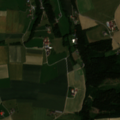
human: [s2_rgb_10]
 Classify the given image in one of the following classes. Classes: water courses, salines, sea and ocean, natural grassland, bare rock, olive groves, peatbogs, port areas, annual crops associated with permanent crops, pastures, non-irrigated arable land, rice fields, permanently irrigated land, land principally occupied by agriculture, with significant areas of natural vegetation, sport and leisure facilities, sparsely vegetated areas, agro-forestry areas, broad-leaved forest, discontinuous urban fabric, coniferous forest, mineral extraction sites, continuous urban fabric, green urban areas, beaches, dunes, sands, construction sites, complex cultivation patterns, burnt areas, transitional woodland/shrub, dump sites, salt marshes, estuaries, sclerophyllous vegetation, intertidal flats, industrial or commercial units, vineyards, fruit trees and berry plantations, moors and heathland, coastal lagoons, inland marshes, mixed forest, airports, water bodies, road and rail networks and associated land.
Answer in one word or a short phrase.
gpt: discontinuous urban fabric, non-irrigated arable land, complex cultivation patterns, coniferous forest